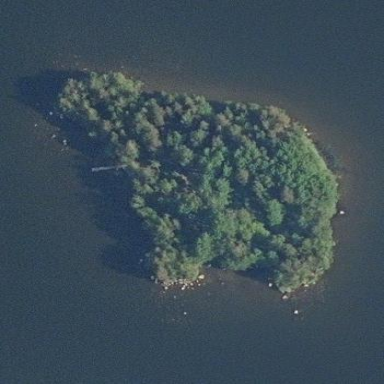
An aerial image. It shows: Island.